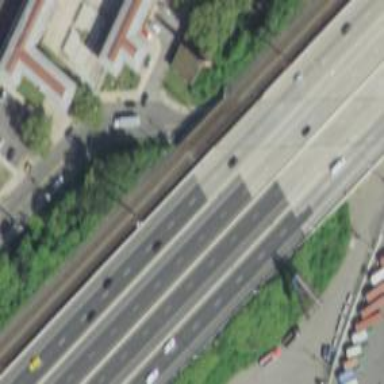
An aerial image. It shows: Bridge on urban freeway/expressway motorway.